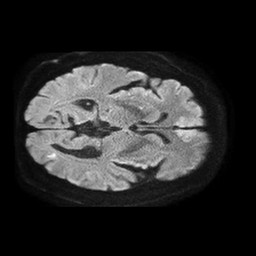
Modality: TRACE
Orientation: axial
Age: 66
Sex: male
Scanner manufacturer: philips
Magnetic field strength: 1.5 T
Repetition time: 4.6 s
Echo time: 0.08631 s